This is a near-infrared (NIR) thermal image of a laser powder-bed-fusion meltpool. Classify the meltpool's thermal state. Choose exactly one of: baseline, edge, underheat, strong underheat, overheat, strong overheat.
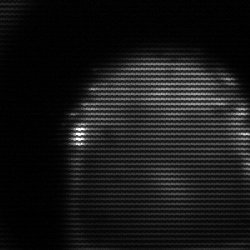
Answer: edge